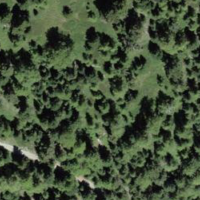
EUNIS habitat code: 43
Species observed at this site:
Phoenicurus ochruros
Nucifraga caryocatactes
Pyrrhocorax graculus
Periparus ater